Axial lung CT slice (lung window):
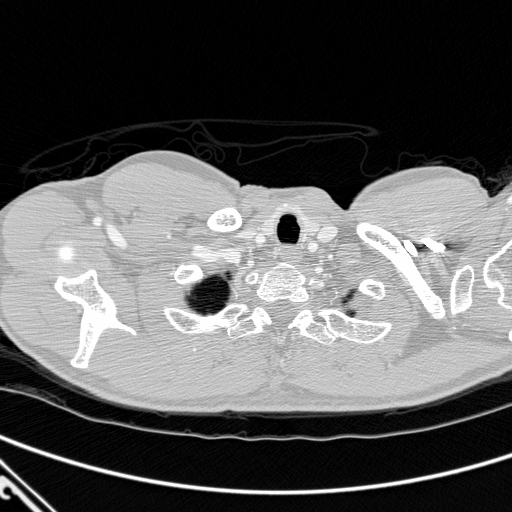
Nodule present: no